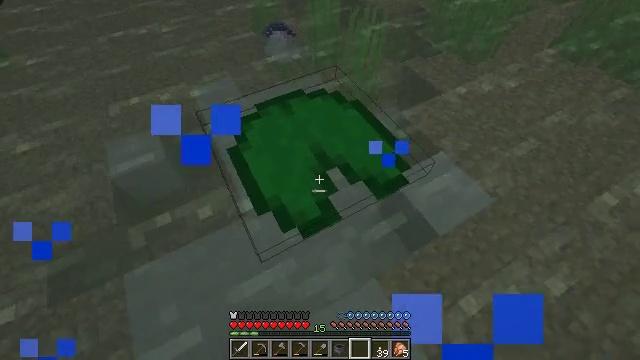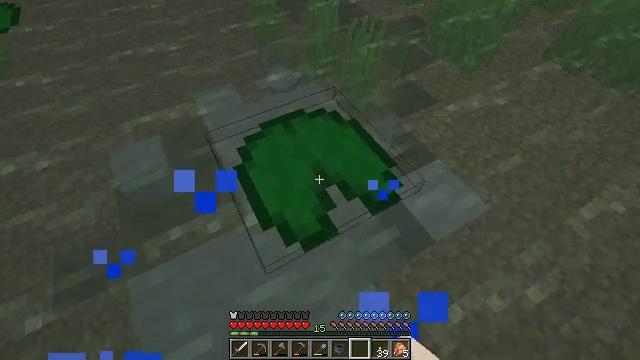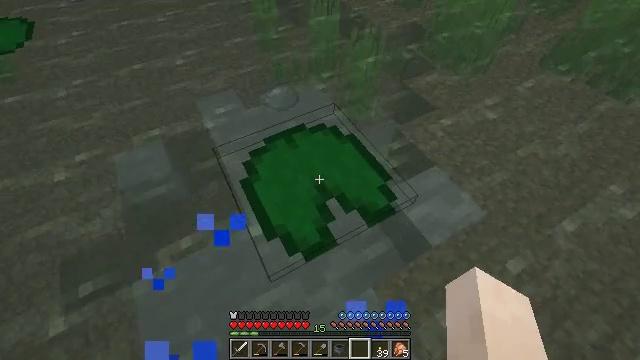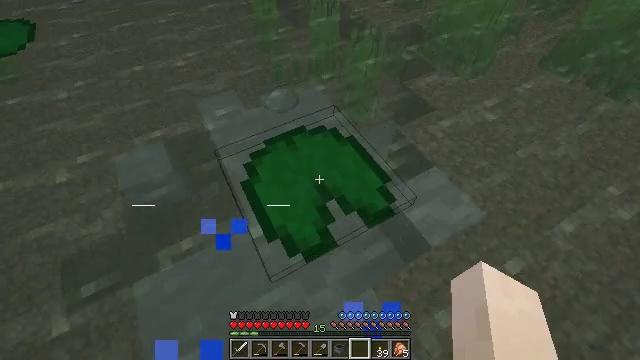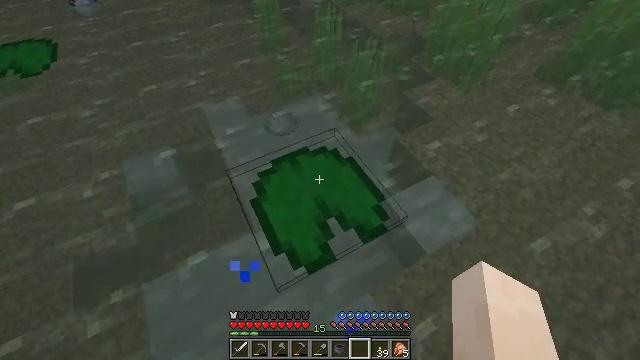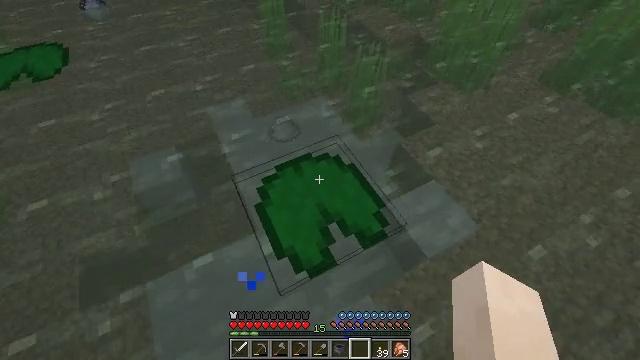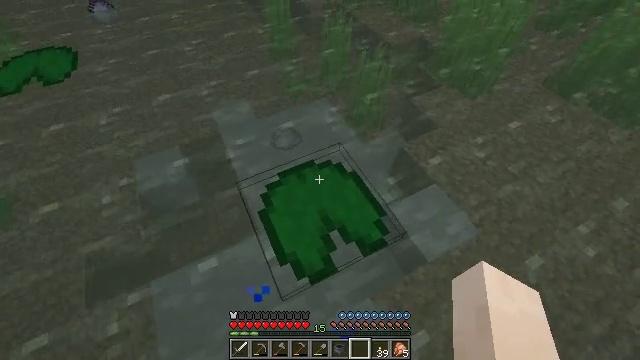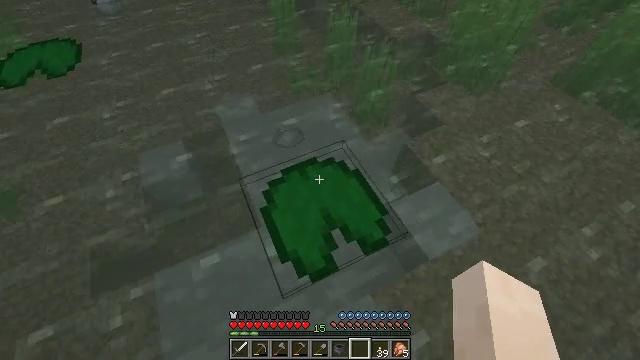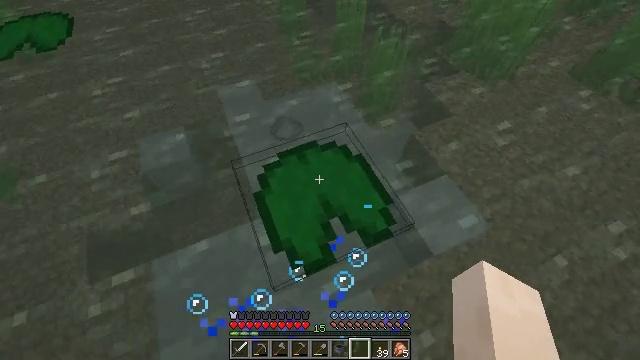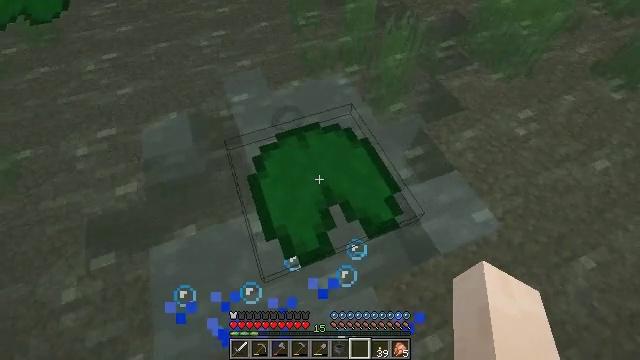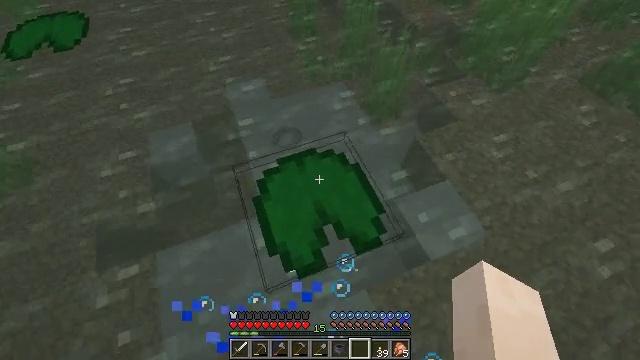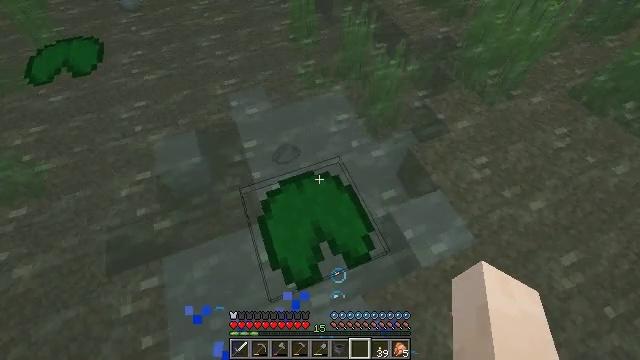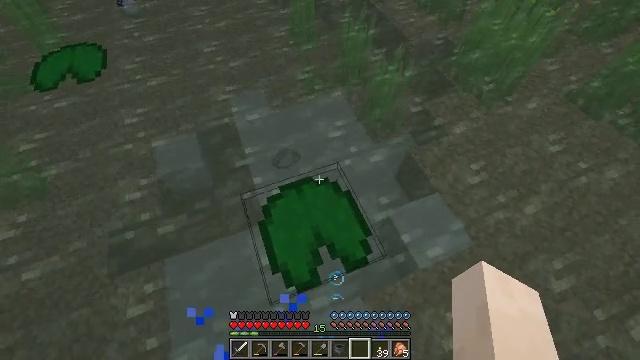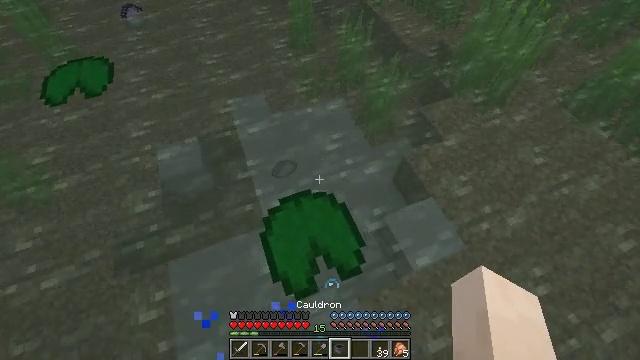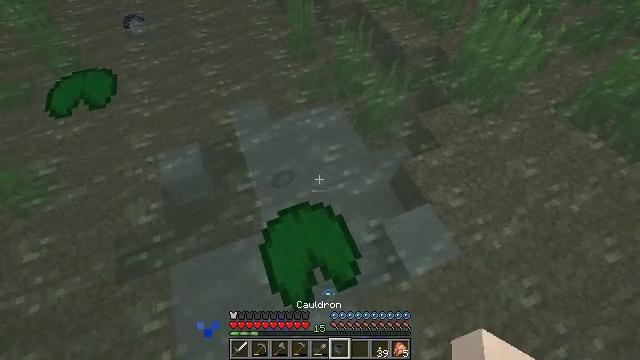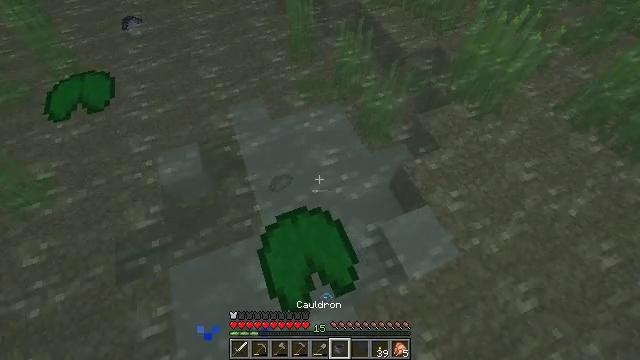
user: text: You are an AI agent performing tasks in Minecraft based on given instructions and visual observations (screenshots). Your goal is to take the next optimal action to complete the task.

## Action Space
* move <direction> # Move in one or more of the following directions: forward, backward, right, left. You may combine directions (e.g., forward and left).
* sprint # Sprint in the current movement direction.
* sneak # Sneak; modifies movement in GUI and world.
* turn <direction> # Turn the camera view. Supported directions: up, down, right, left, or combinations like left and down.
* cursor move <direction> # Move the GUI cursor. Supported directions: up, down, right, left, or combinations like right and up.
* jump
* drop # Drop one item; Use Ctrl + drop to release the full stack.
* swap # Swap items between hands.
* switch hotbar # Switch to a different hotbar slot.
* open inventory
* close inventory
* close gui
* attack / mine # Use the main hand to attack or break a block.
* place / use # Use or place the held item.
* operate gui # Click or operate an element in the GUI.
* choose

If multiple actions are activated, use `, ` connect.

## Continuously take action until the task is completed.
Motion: motion action
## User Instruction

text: Gather clay blocks.
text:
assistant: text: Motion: jump
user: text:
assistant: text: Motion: jump
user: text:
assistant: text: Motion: jump
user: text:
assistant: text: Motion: jump
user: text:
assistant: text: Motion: move forward, jump
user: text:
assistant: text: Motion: move forward, jump
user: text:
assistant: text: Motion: move forward, turn left and down, jump
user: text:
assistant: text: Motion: move forward, turn left and down, jump
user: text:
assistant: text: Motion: move forward, turn left, jump
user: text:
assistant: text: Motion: move forward, jump
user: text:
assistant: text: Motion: move forward, jump
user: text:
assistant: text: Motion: move forward, jump
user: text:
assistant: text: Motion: move forward, jump
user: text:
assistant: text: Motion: no_op
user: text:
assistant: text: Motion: no_op
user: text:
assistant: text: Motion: no_op
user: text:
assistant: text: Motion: turn left
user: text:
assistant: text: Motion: turn left
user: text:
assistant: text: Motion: turn left
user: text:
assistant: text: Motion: no_op
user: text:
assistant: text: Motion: turn right and down
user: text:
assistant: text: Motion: turn right and down
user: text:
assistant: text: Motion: turn right and down
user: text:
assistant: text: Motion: turn right and down
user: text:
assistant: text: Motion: turn right, attack / mine
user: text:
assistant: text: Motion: attack / mine
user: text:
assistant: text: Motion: attack / mine
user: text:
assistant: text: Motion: attack / mine
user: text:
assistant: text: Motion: turn up, attack / mine
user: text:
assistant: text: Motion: turn right and up, attack / mine